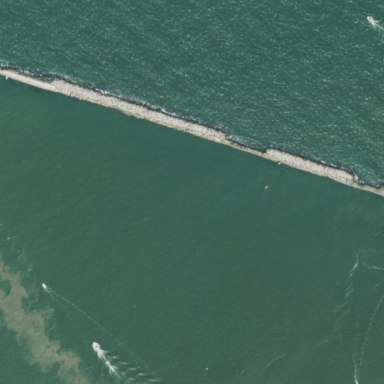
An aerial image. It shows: Breakwater structure.